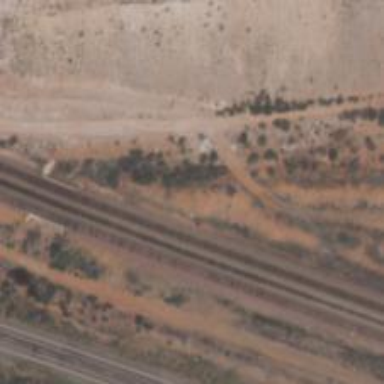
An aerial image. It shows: Railway siding with rails.